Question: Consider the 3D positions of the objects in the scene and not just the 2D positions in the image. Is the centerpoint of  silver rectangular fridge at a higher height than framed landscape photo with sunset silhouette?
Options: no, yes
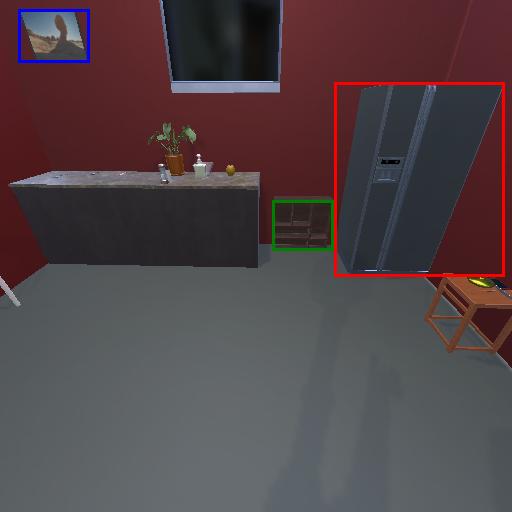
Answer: no